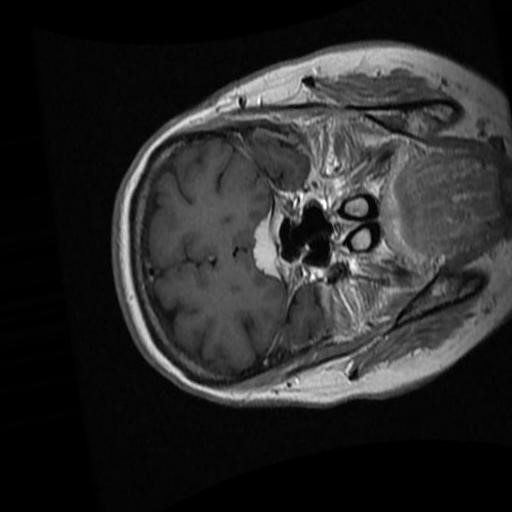
Label: brain_menin